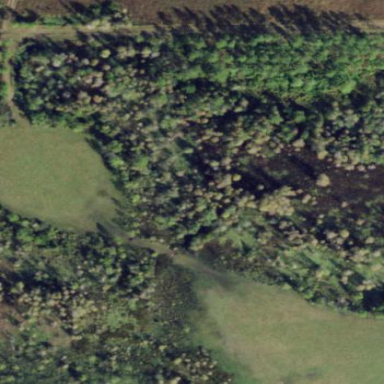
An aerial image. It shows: Marshy wetland area.